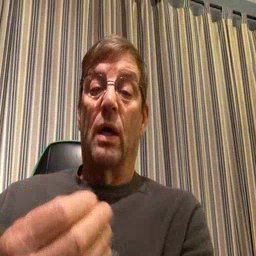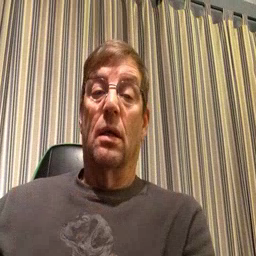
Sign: wet